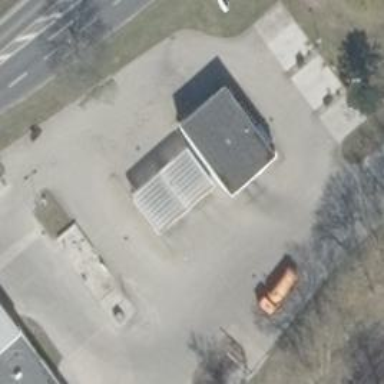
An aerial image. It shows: Building passage tunnel for car wash service.